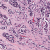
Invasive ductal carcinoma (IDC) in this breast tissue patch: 1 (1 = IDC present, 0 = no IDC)